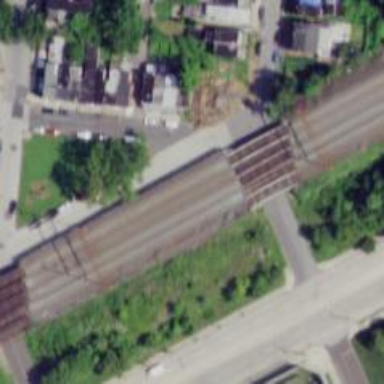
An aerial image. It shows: Railway bridge with electrified contact lines.